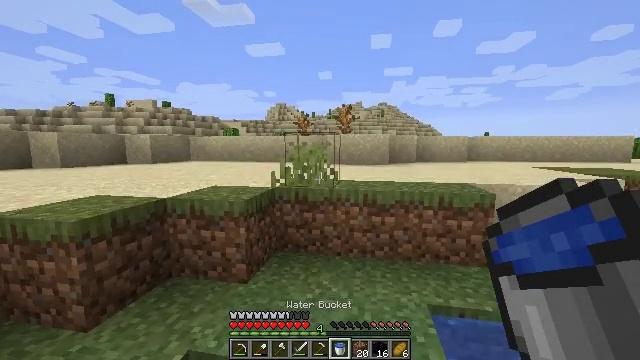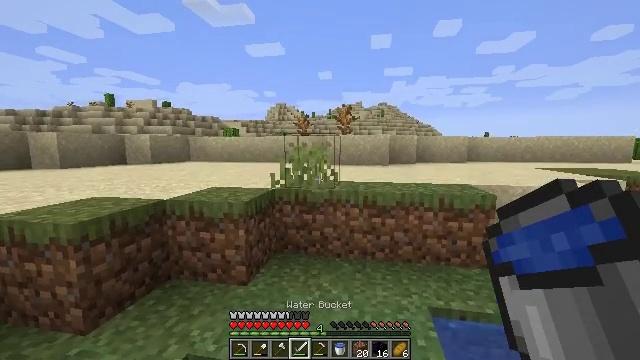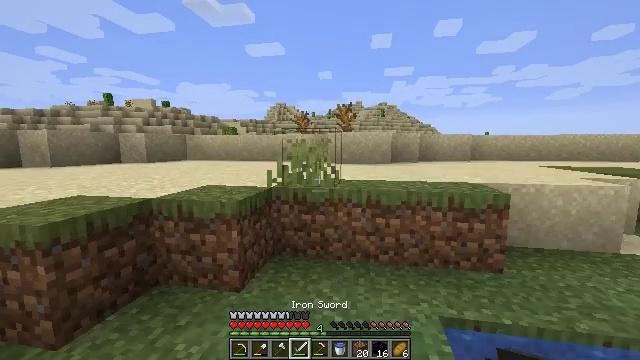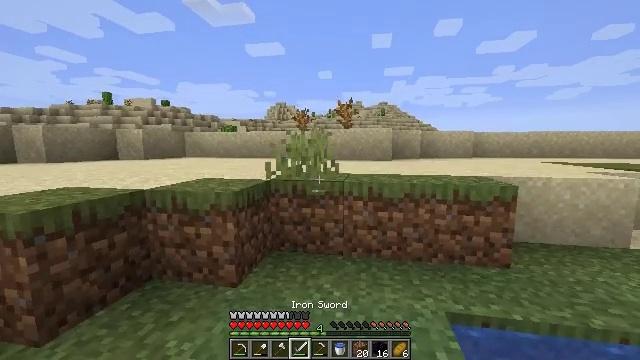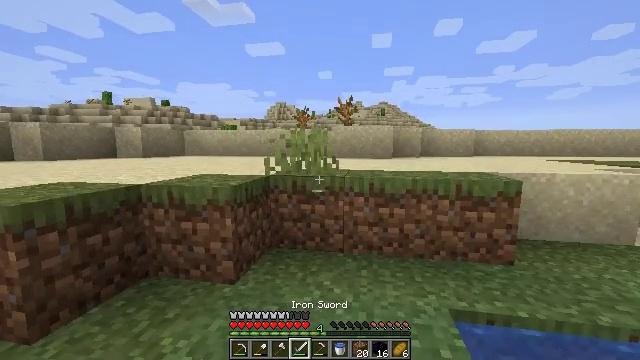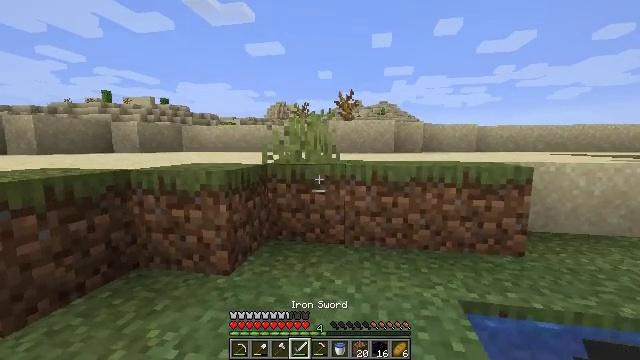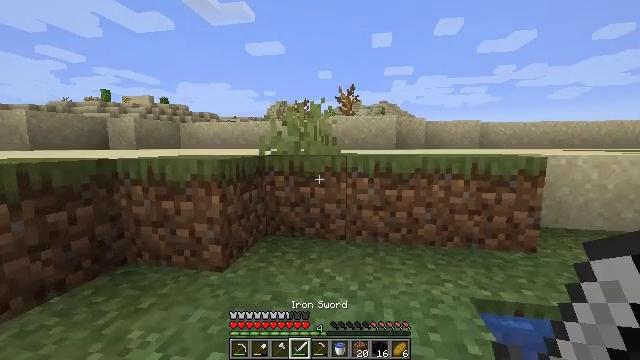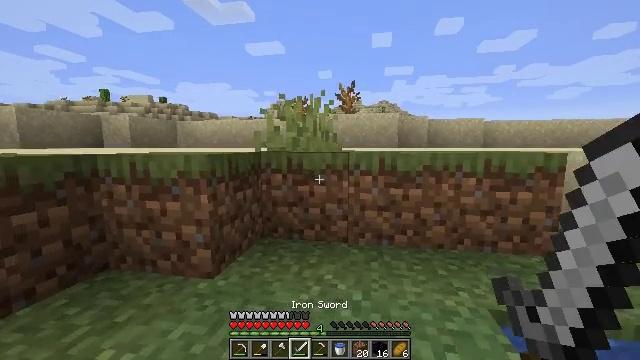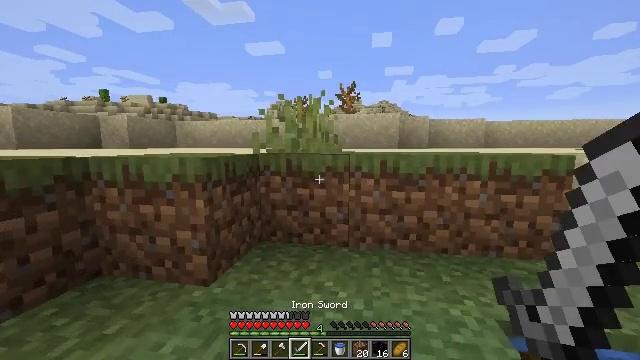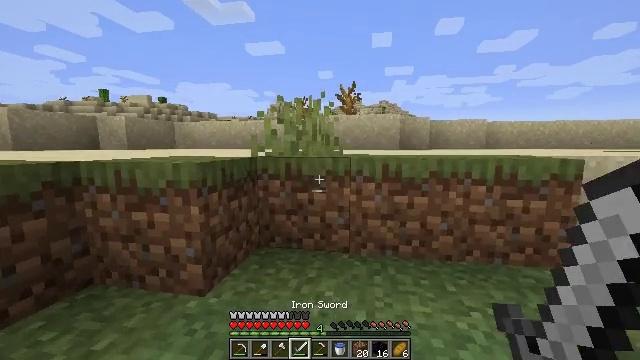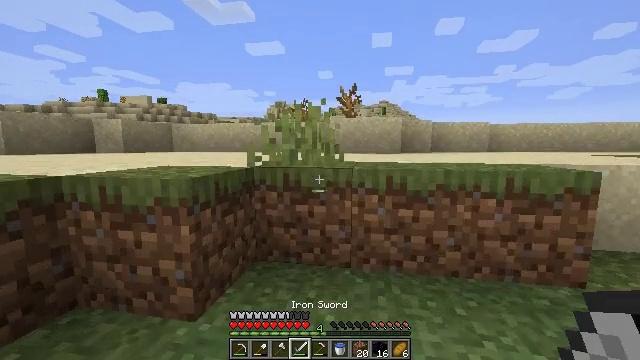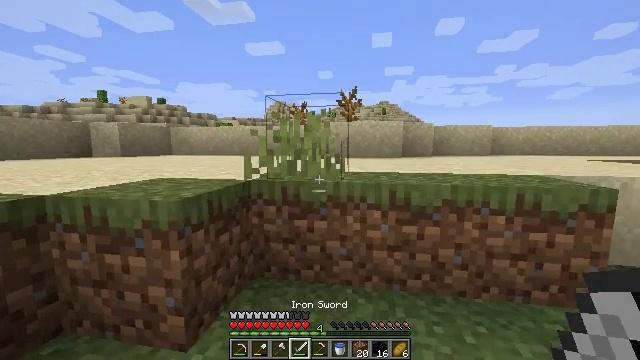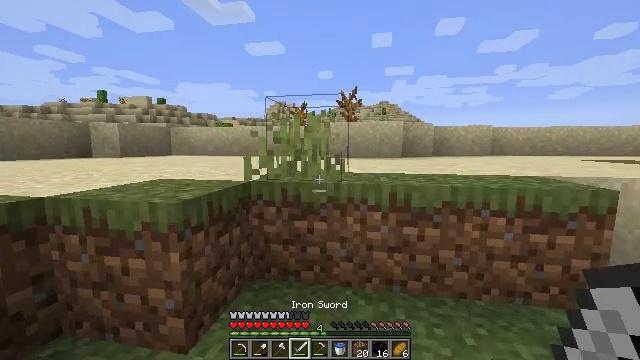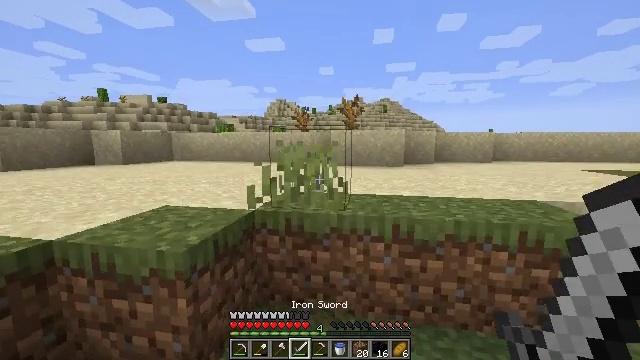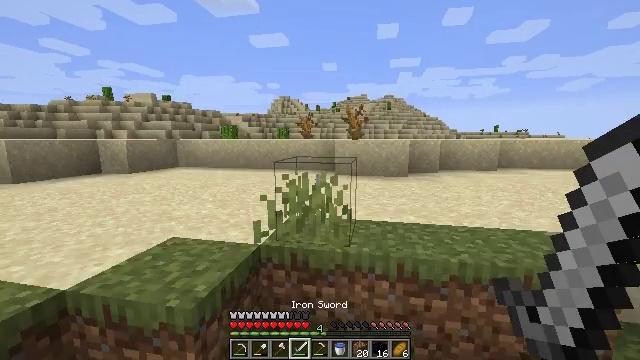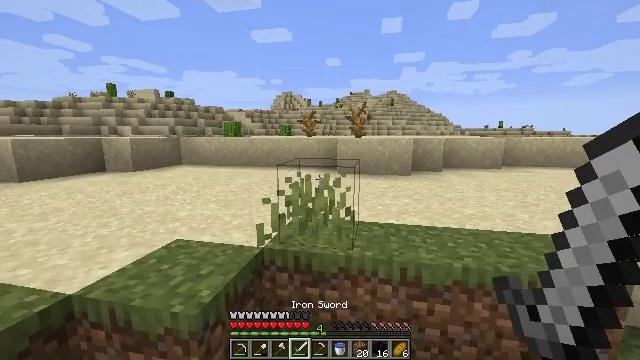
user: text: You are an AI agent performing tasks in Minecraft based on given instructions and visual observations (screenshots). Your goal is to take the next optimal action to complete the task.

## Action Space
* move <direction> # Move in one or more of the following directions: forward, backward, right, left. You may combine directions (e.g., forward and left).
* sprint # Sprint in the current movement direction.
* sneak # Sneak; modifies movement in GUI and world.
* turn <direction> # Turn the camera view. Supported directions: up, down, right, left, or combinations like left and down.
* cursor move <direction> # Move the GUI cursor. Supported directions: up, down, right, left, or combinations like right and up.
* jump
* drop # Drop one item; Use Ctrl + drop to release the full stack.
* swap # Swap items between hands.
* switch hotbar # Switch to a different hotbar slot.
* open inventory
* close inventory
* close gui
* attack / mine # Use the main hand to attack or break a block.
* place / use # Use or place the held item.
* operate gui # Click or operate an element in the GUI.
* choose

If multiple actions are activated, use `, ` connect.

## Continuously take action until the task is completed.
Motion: motion action
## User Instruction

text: Mine the dead bush in the desert.
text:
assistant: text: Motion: move forward, jump, switch to hotbar 4
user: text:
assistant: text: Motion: move forward, jump, switch to hotbar 4
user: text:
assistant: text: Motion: move forward, jump, switch to hotbar 4
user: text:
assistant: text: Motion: move forward, jump, switch to hotbar 4
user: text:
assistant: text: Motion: move forward, jump, switch to hotbar 4
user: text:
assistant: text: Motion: move forward, jump
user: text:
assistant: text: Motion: move forward, jump
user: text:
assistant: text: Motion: move forward, jump
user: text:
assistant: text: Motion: move forward, jump
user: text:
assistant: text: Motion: move forward, jump
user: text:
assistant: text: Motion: move forward, jump
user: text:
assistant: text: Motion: move forward, jump
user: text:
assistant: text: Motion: move forward, jump
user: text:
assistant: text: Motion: move forward, jump
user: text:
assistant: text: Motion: move forward, jump
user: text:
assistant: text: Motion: move forward, jump
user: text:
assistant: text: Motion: move forward, jump
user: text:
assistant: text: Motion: move forward, jump
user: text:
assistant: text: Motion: move forward, jump
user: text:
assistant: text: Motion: move forward, jump
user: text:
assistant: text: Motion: move forward, jump
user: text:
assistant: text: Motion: move forward, jump
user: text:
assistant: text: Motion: move forward
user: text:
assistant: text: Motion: move forward
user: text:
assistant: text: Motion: move forward
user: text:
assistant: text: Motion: move forward, jump
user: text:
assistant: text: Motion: move forward, jump
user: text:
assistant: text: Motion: move forward, jump
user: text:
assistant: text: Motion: move forward, jump
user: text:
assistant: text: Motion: move forward, jump